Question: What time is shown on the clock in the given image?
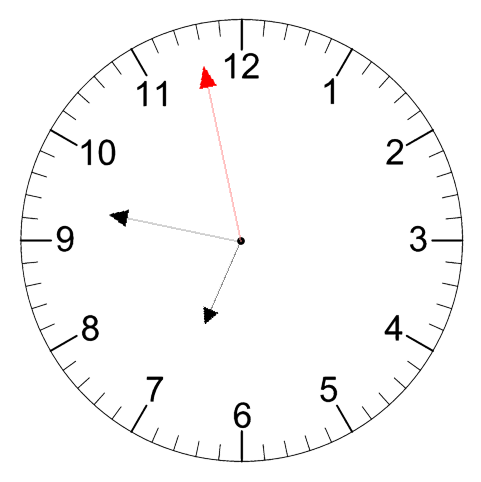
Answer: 06:46:58